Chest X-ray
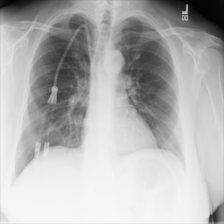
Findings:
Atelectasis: negative
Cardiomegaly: negative
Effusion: negative
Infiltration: negative
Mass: negative
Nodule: negative
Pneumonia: negative
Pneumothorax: negative
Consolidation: negative
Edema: negative
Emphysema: negative
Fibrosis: negative
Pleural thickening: negative
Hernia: negative